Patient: sex M, age 65
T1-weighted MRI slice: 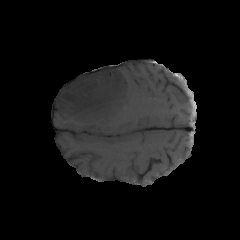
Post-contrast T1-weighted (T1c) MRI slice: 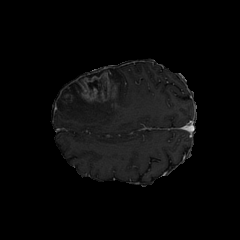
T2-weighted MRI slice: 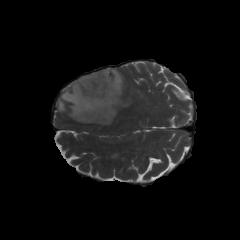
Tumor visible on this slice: yes
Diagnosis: Glioblastoma, IDH-wildtype
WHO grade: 4